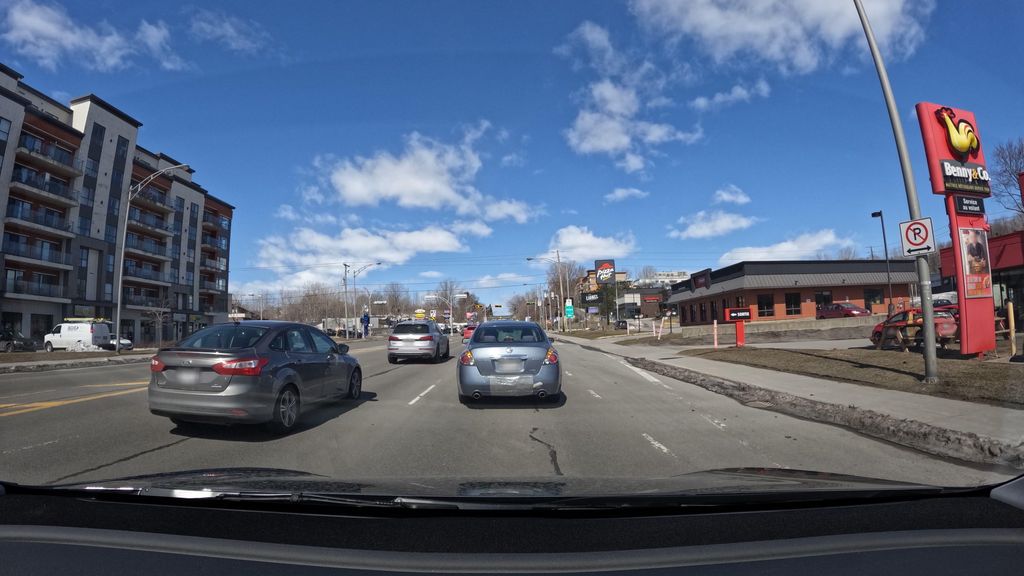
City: montreal